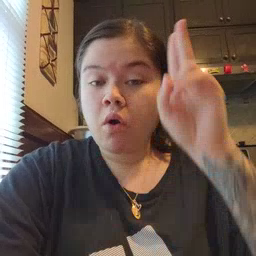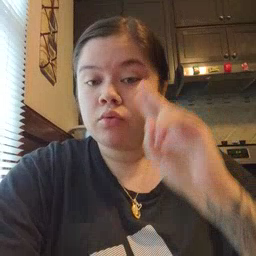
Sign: uncle